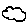
Label: cloud